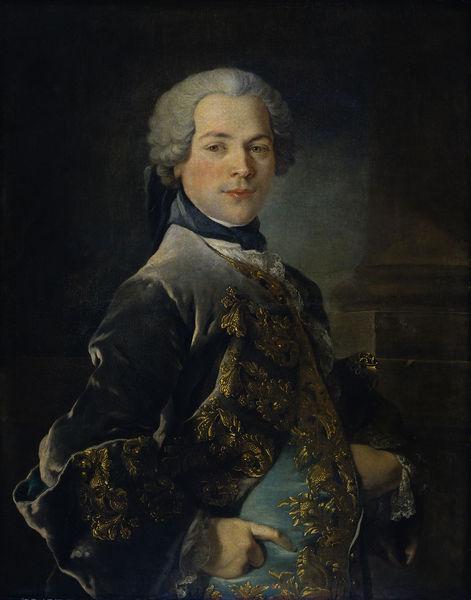
Titel: Portret van Isaac van Rijneveld
Künstler: Louis Tocqué
Standort: Amsterdam
Institution: Rijksmuseum
Schlagwörter: blau, dunkel, mann, frisur, grau, nase, profil, schwarz, säule, tuch, malerei, schleife, anzug, jacke, augen, barock, gesicht, kragen, samt, ärmel, bildnis, herr, hände, portrait, porträt, bestickt, gold, mantel, stickerei, stoff, adel, frontal, locken, potrait, hellblau, perücke, zopf, ornamente, sticken, rüschen, stolz, hohe stirn, tasche, brokat, halsbinde, gestickt, perrücke, borten, freimaurer, stickerrei, hmann, freumaurer